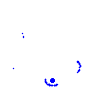
Particle: electron